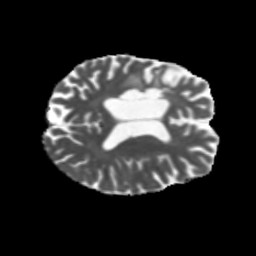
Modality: MD
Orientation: axial
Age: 68
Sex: female
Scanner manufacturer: siemens
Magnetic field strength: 3 T
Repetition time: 5.47 s
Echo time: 0.0854 s